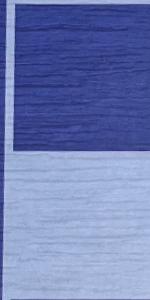
Label: Empty